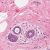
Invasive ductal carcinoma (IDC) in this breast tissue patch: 0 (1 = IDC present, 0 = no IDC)